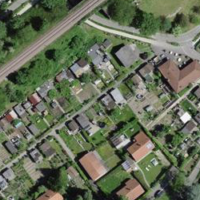
EUNIS habitat code: 53
Species observed at this site:
Euphorbia lathyris
Regulus ignicapilla